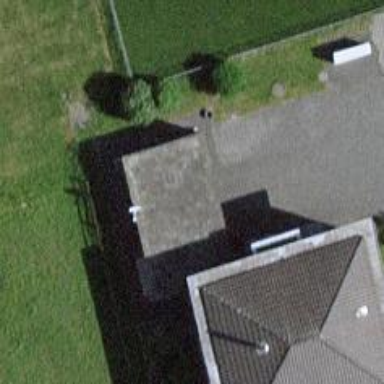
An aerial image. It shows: Garage.